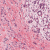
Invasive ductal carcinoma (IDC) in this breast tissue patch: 1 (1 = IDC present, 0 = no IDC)